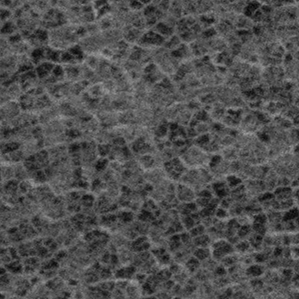
Label: frost